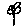
Label: flower